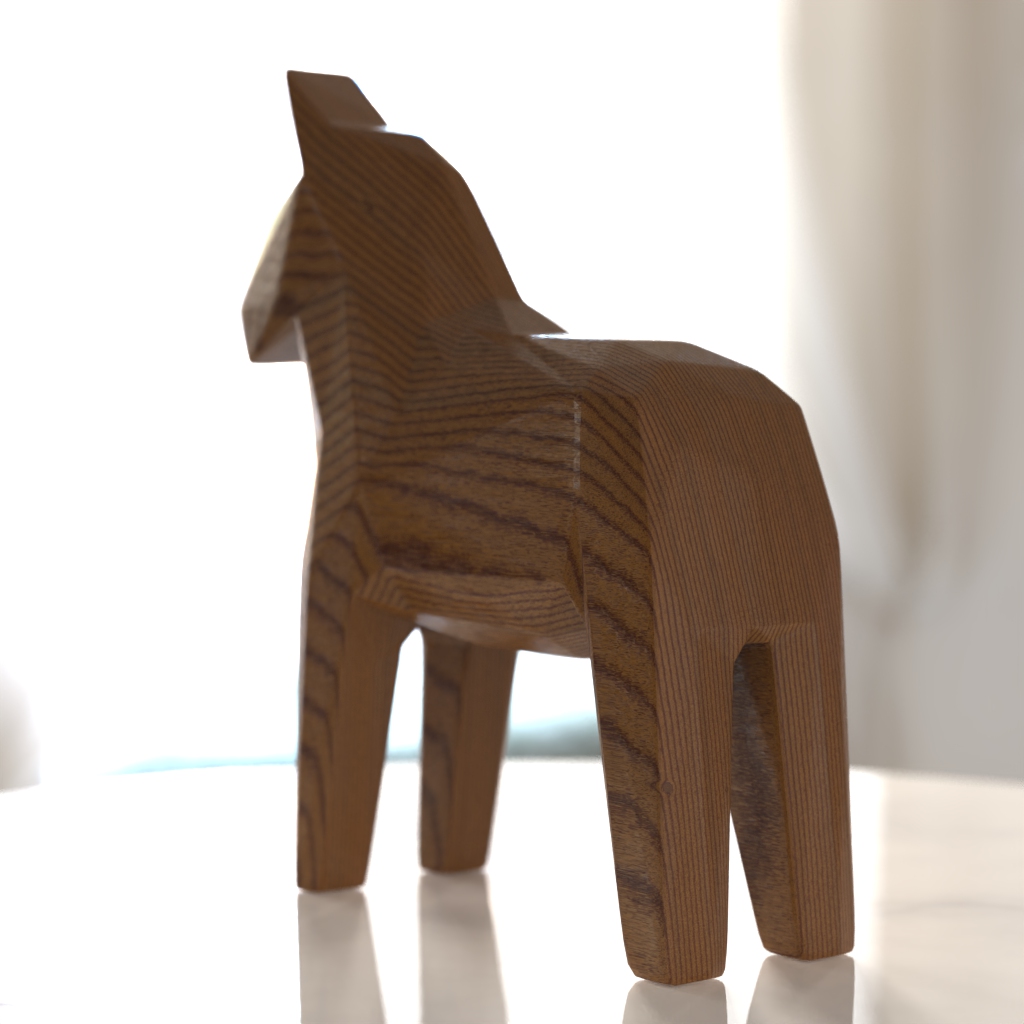
A high quality rendering of a dalahest_oak dalecarlian horse figurine made of varnished dark oak standing on a white marble sidetable in an a photo studio hall in london with natural soft warm daylight from windows,long shot fromrear left side, 100 mm, f 8, bokeh